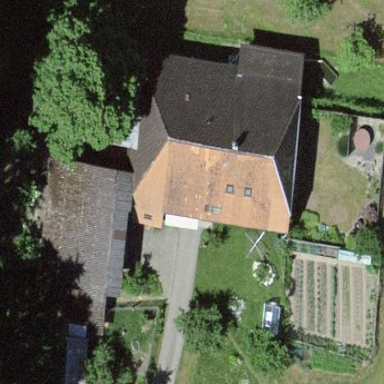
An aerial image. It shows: Farmyard area.